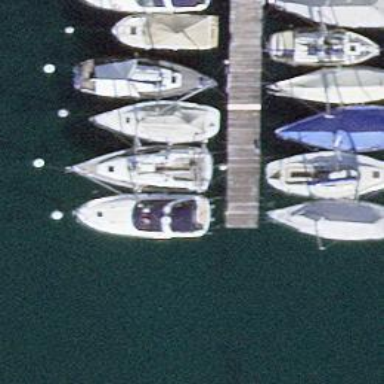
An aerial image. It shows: Man-made pier.